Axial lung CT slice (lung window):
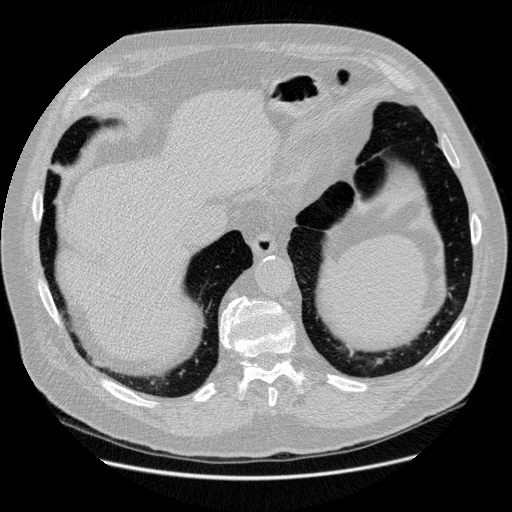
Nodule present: no